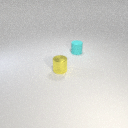
small yellow metal cylinder to the left of small cyan rubber cylinder